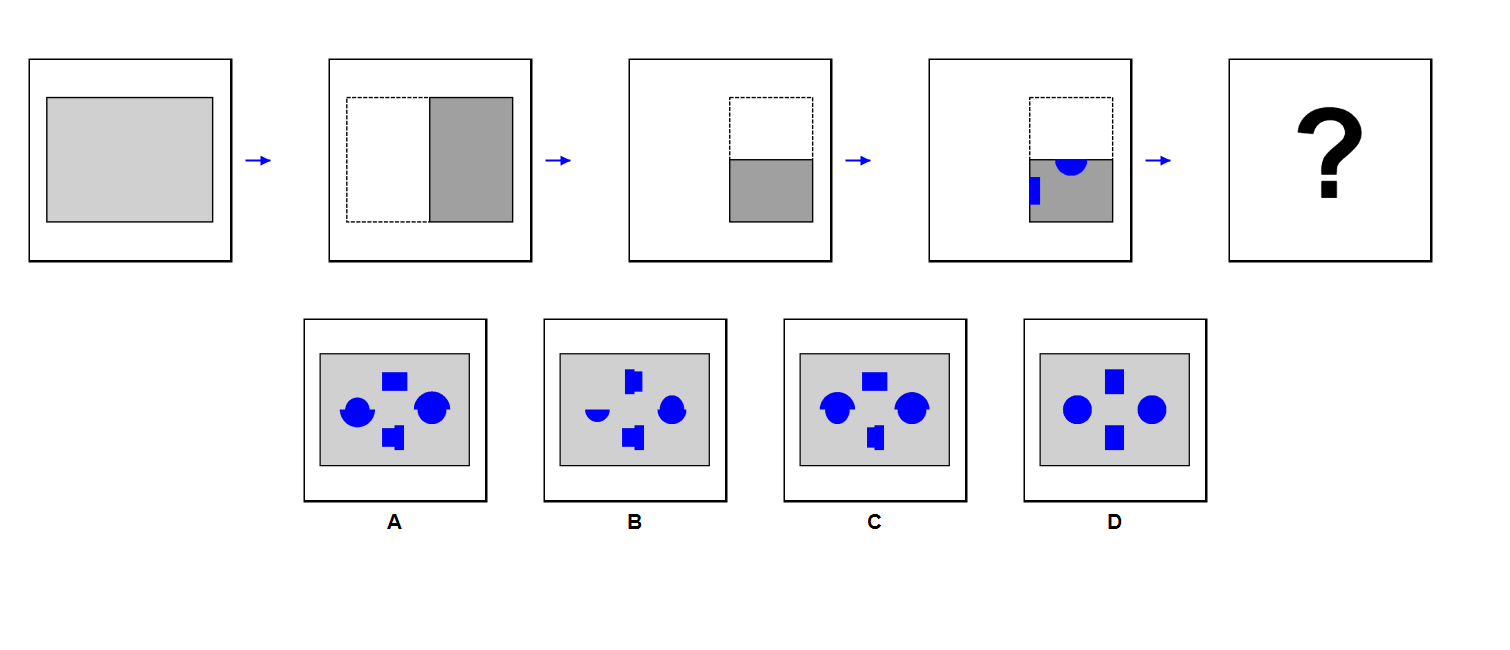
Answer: D